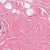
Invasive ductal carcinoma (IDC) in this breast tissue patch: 0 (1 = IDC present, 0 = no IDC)